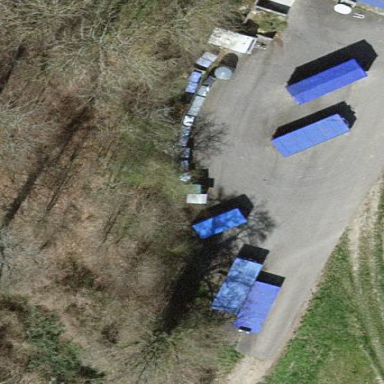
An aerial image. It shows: Recycling center.